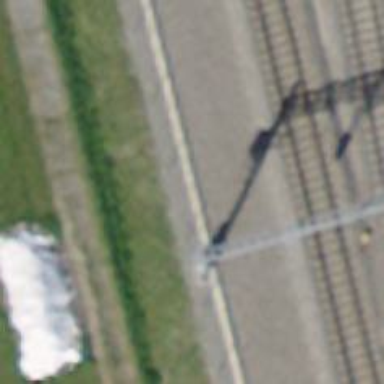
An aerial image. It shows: Single track with electrified contact line.